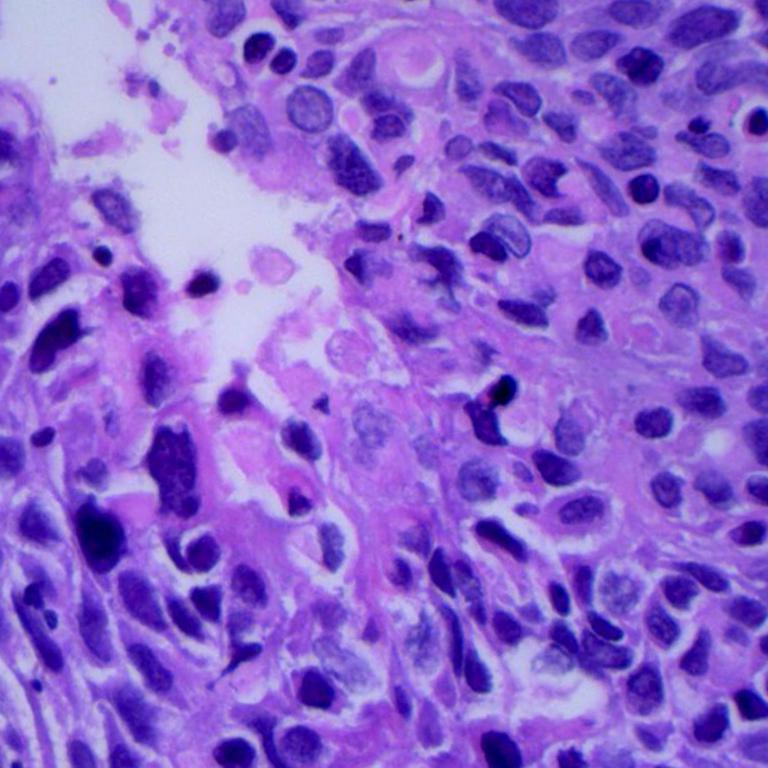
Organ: lung
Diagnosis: squamous carcinomas